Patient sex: M
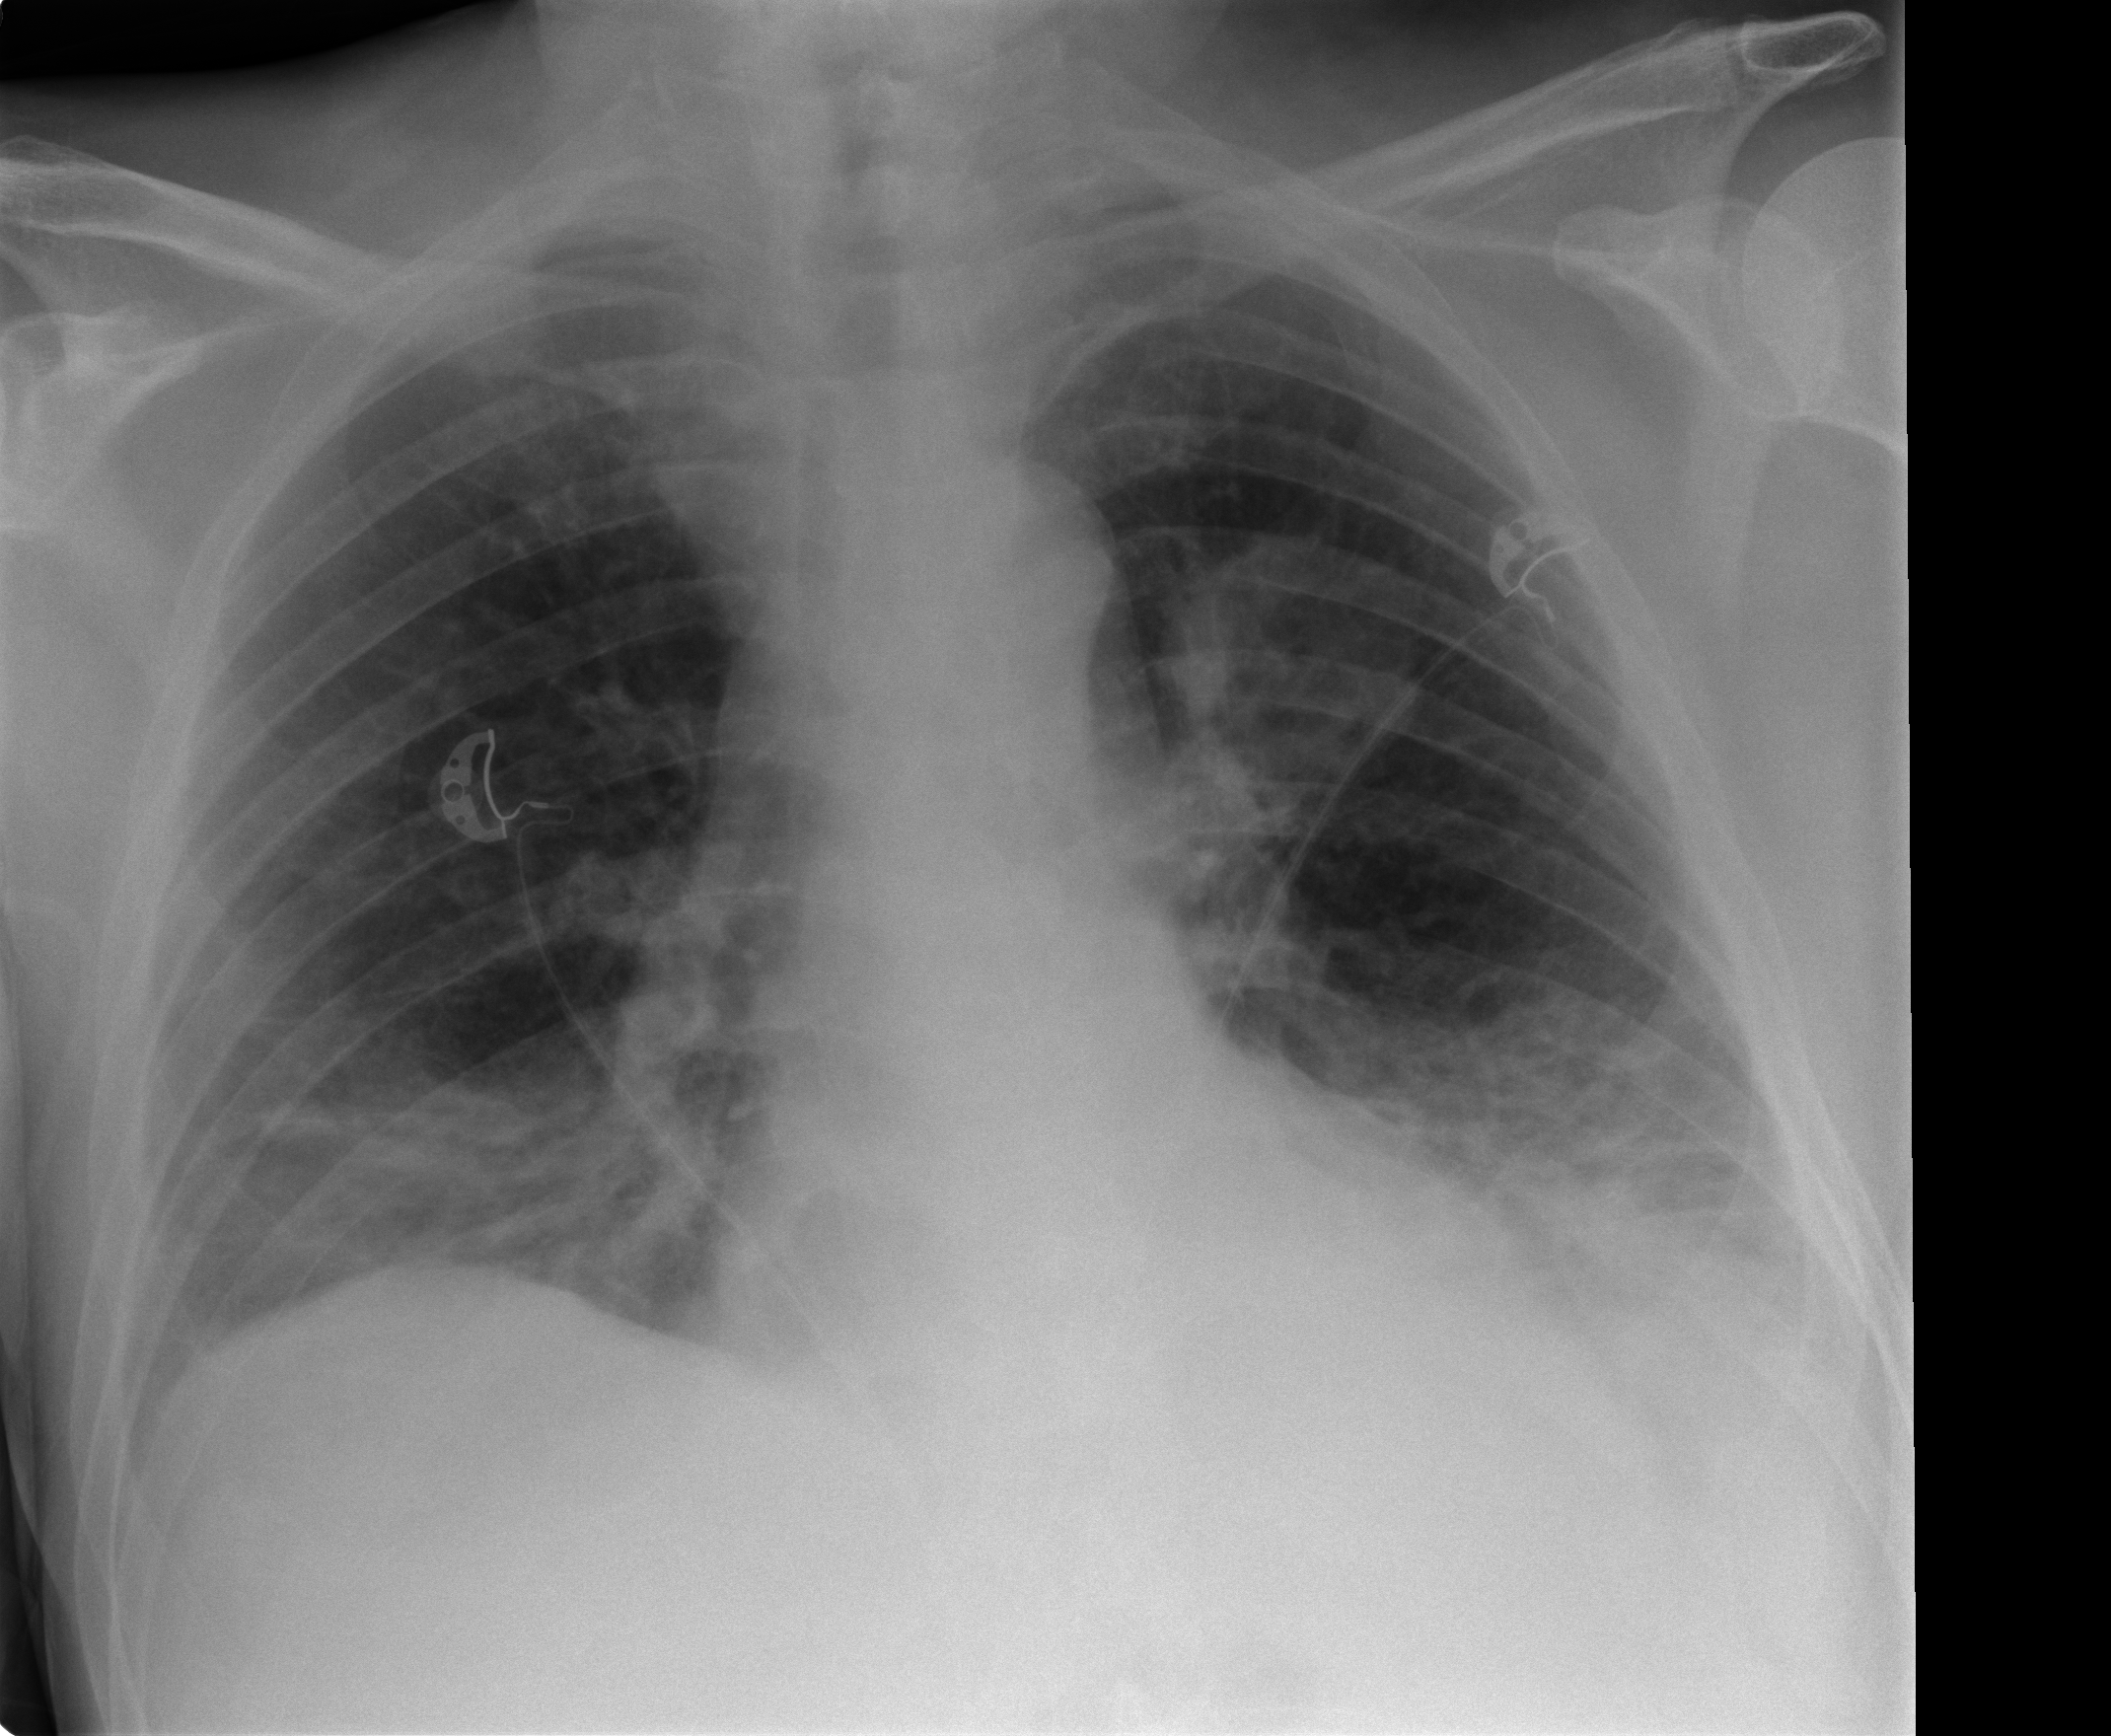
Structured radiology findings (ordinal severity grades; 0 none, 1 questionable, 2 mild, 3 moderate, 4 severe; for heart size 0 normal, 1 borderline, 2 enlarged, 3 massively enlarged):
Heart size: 0
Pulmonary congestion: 0
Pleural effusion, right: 0
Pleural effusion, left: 0
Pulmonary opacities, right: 2
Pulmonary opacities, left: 2
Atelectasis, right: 2
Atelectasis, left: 2